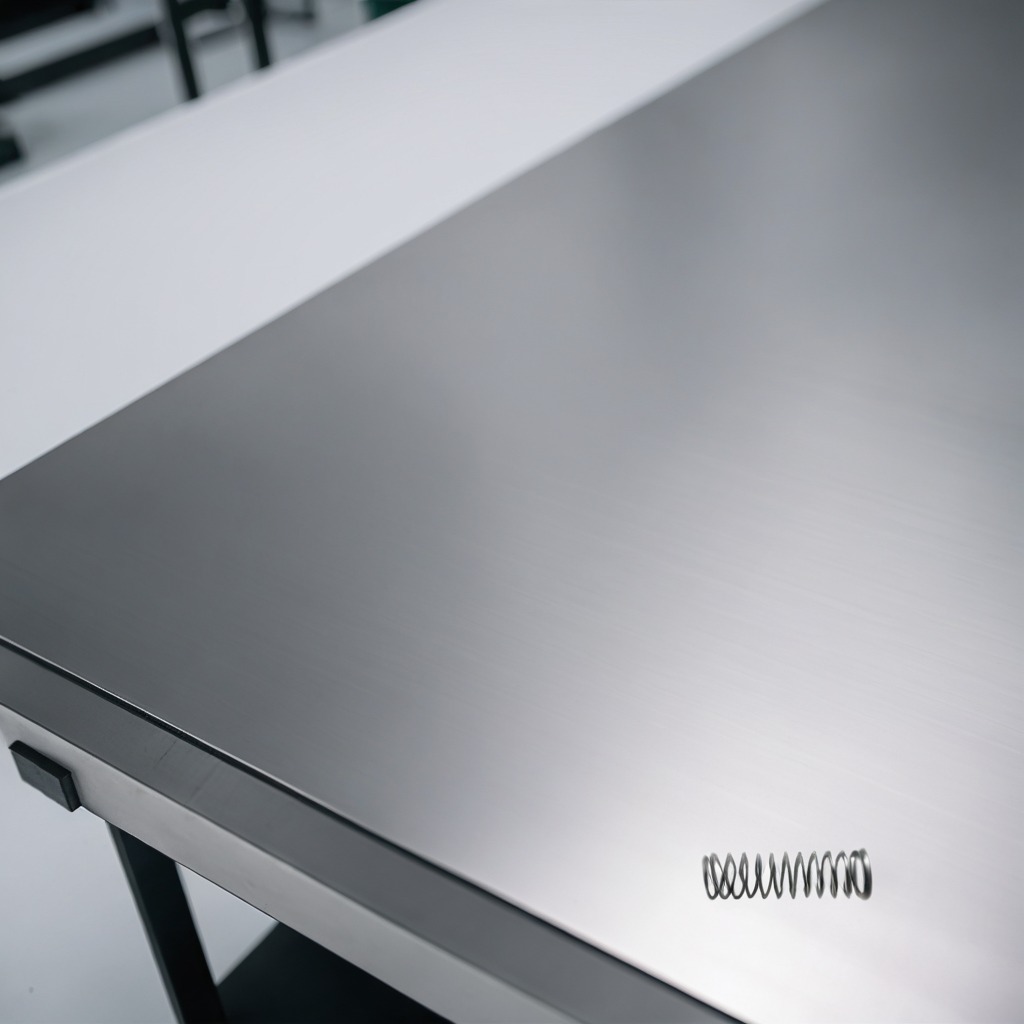
A coiled metal spring is lying on a stainless steel table in a high-end prototyping lab.